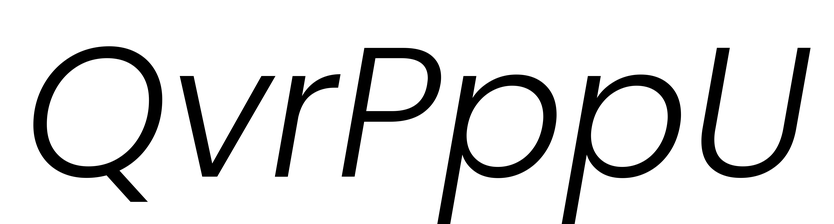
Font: Poppins-LightItalic